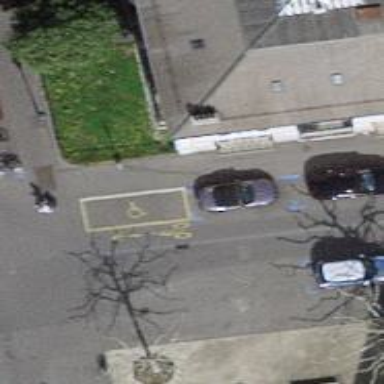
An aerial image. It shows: Kerb barrier.